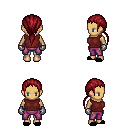
a pixel art fantasy rpg character, female body template, human, tanned skin, maroon sleeveless shirt, magenta pants, brunette ponytail hairstyle, metal gloves, black slippers, four views (front, back, left, right), 2x2 character sprite sheet, small pixel art, hard edges, no anti-aliasing